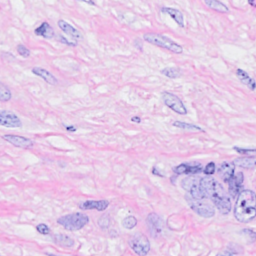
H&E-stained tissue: Breast